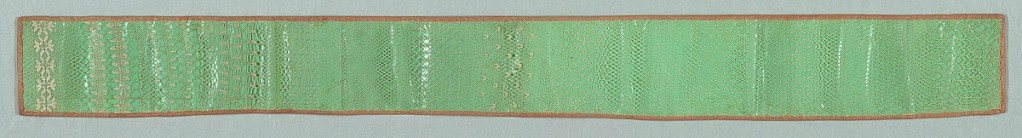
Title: Sampler
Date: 1800–1850
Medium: cotton, paper Technique: knotted netting
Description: Continuous web of knotted netting in about sixteen designs mounted on a long strip of stiff green paper.